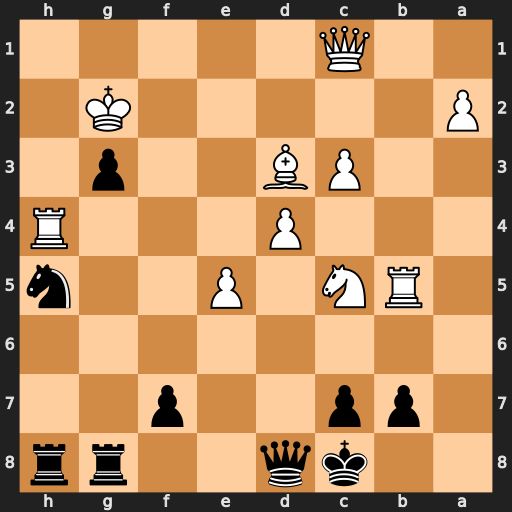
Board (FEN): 2kq2rr/1pp2p2/8/1RN1P2n/3P3R/2PB2p1/P5K1/2Q5
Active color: b
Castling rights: -
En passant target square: -
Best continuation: Qxh4 Bf5+ Kd8 Nxb7+ Ke8